Question: Estimate the volume of the 3D prism shown in the image. The result should be rounded to one decimal place. The side length of each grid on the chessboard is 0.5
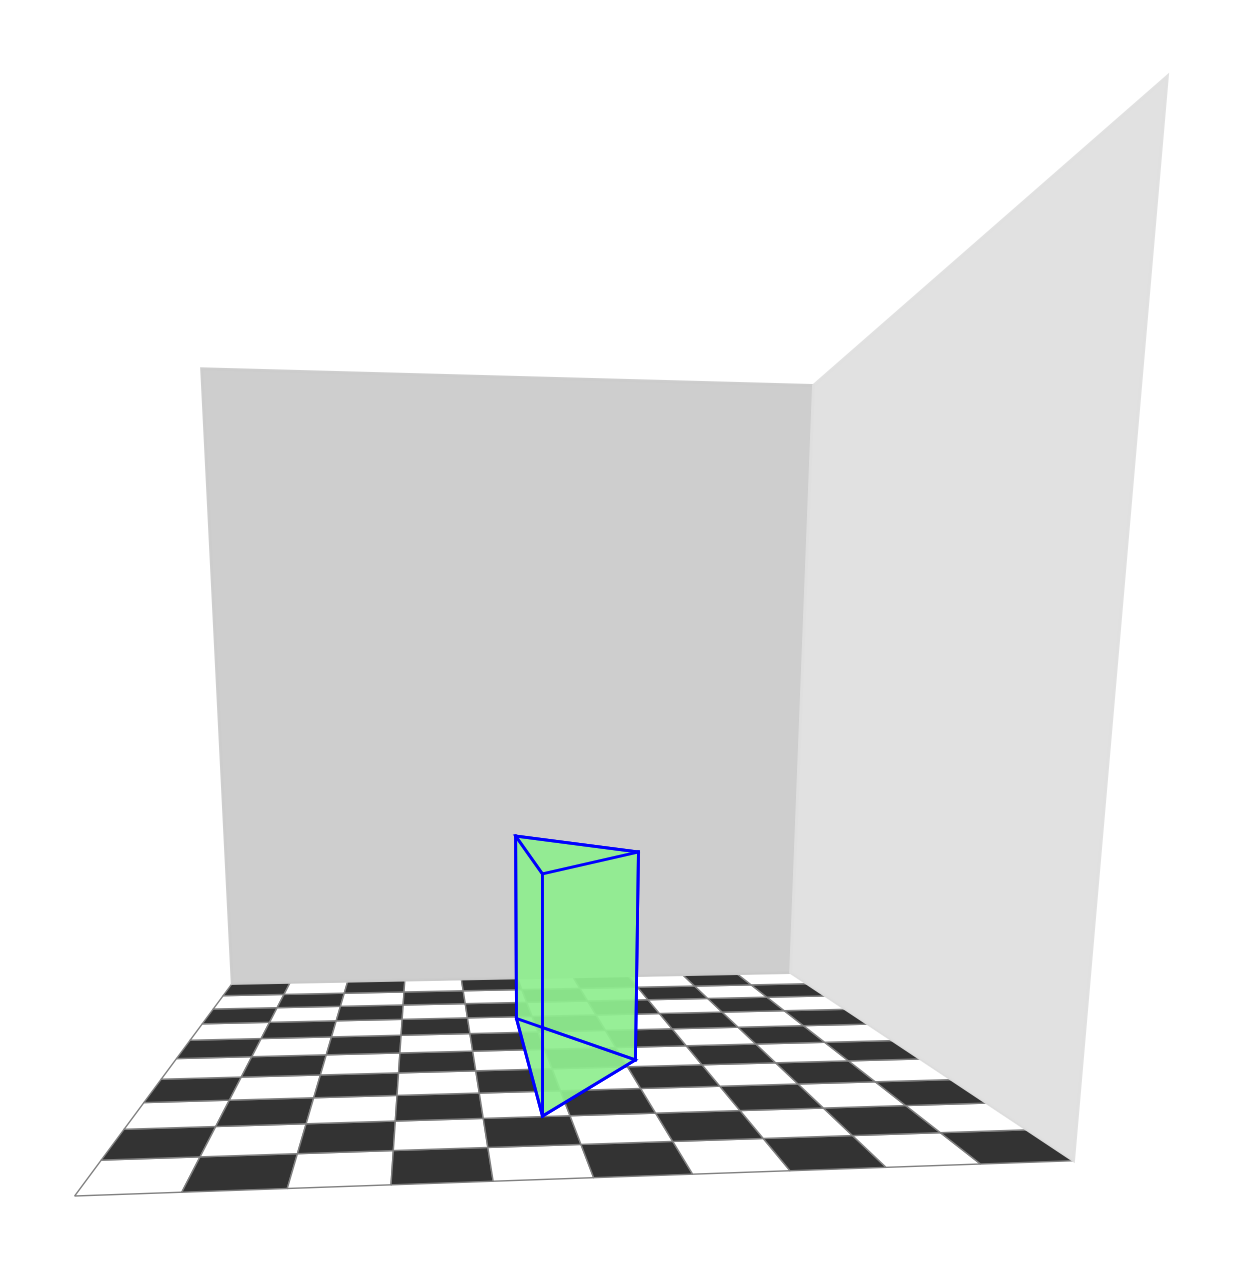
Answer: 1.2